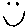
Label: smiley face